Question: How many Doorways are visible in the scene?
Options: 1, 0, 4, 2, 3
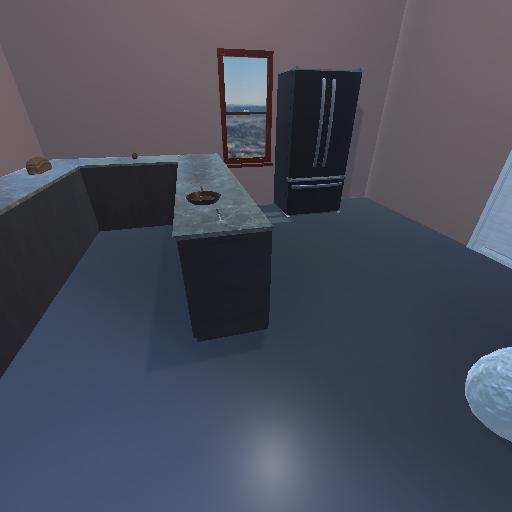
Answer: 1